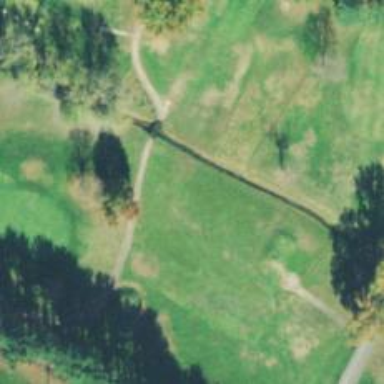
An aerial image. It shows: Path bridge crossing golf cartpath.